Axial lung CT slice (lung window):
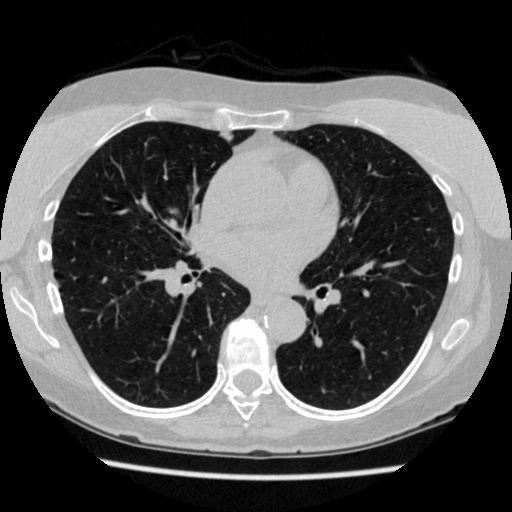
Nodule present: no